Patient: sex M, age 60
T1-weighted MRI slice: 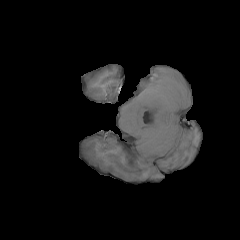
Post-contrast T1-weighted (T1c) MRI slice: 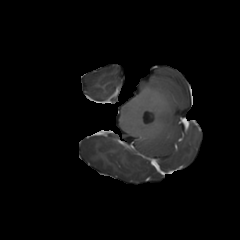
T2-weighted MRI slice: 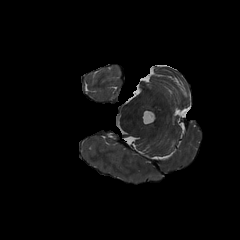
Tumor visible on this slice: no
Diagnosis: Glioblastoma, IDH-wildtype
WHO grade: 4